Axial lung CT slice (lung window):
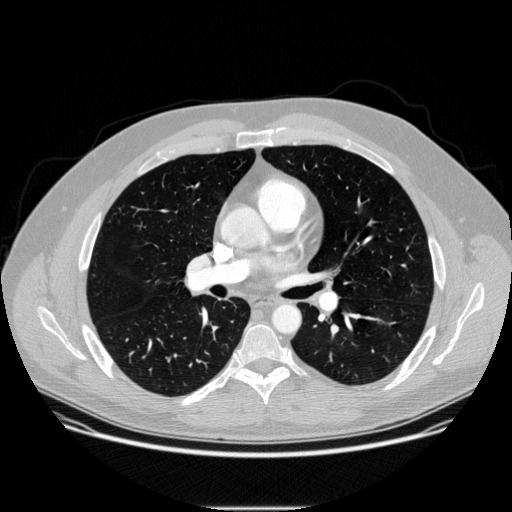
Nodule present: no